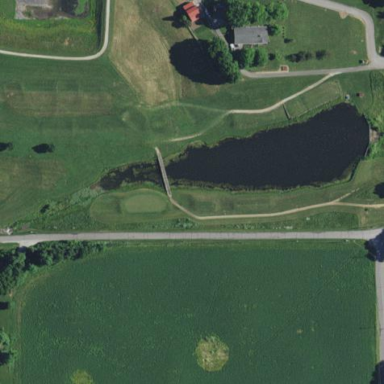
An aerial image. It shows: Picturesque scene of golf course with lateral water hazard.